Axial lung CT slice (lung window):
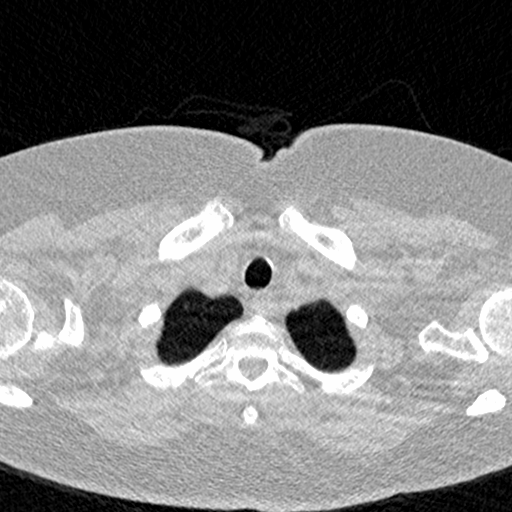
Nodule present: no